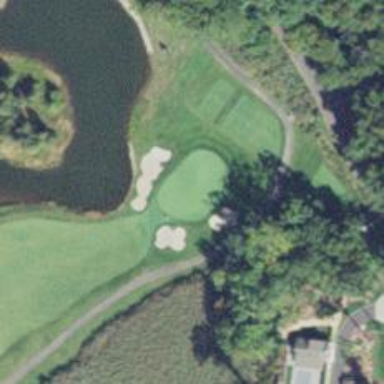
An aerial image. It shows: View of golf hole.